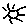
Label: sun